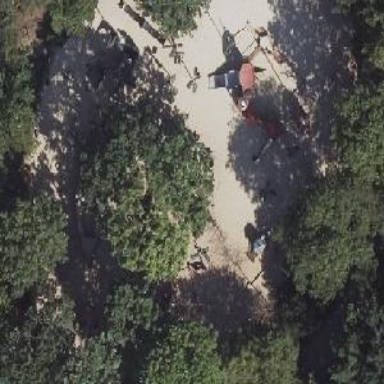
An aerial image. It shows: Playground with various play structures.